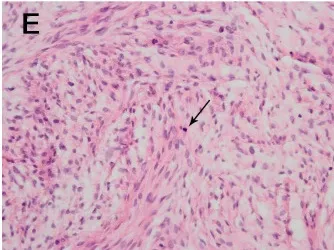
The histological and immunohistochemical results of the tumor. Magnification: x400) with the identification of mitotic figure (arrow) [ H&E; magnification: x400.
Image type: pathology (h&e)